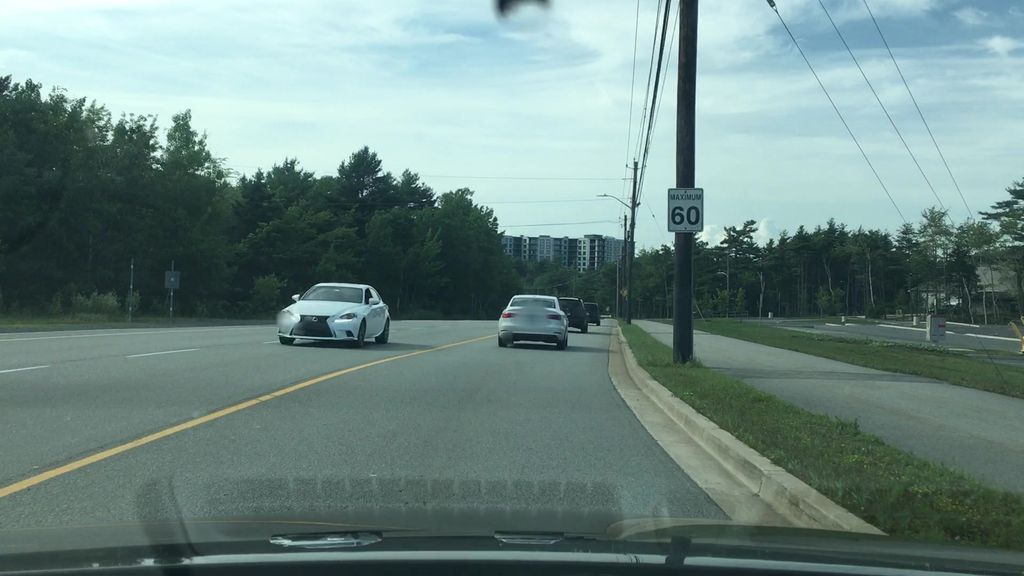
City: halifax